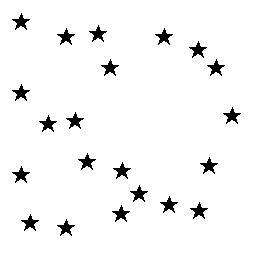
Squares: 0
Triangles: 0
Stars: 21
Total shapes: 21